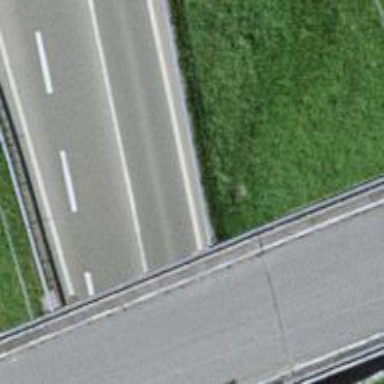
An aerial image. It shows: Asphalt motorway of trunk classification.